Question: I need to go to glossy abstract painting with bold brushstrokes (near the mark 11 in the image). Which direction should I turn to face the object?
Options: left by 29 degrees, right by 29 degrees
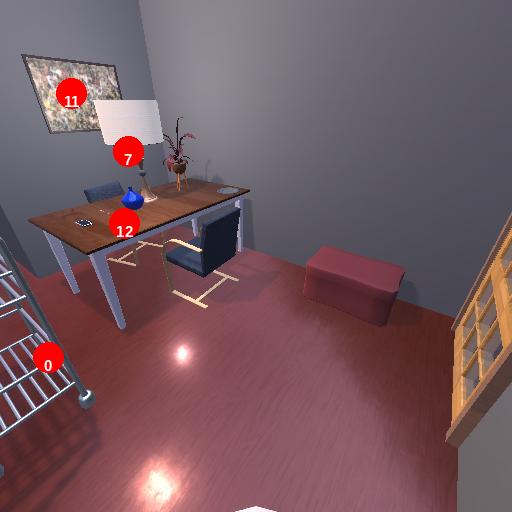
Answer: left by 29 degrees